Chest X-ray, AP view. Patient: 24 years old, sex F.
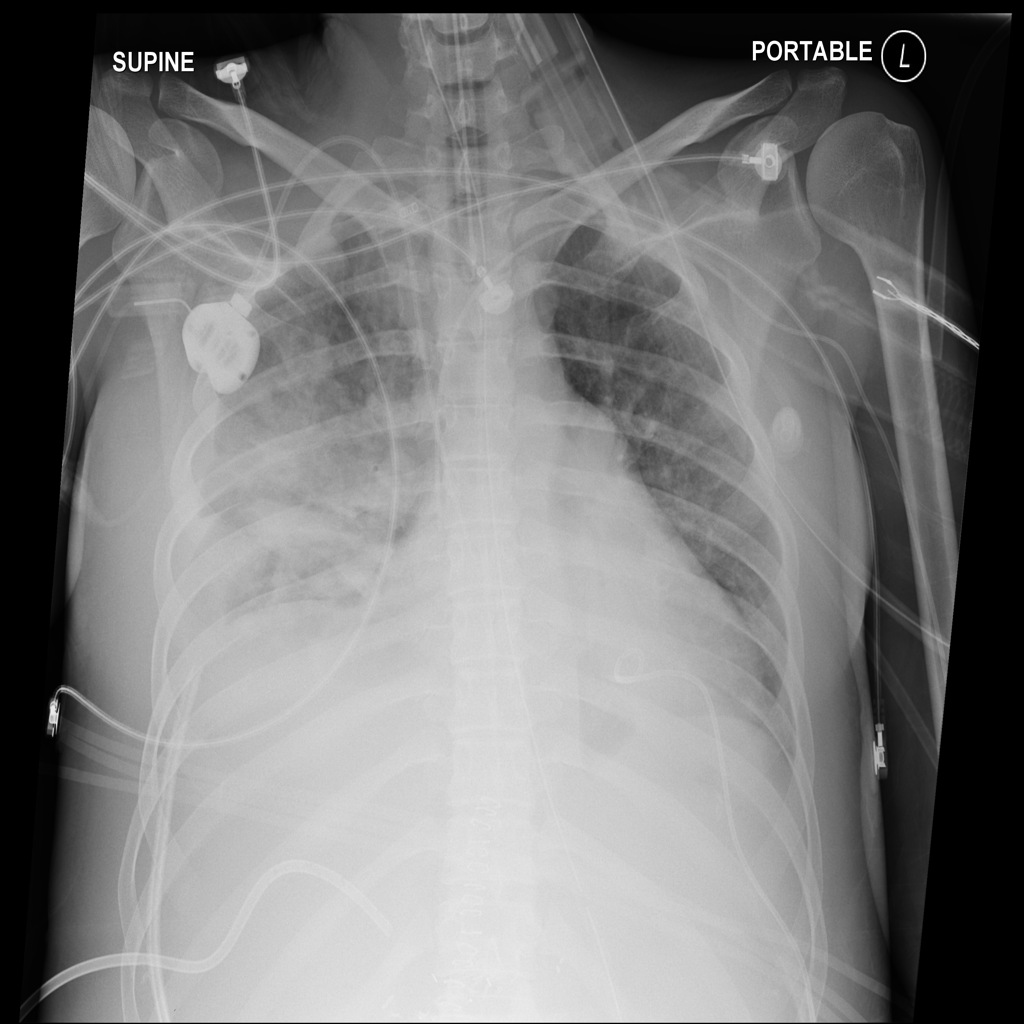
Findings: Effusion